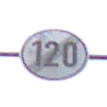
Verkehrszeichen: EndeGeschwindigkeit120
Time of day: Midday
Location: Outdoor (Nature)
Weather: PartlyCloudy
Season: NotSpecified
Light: Natural